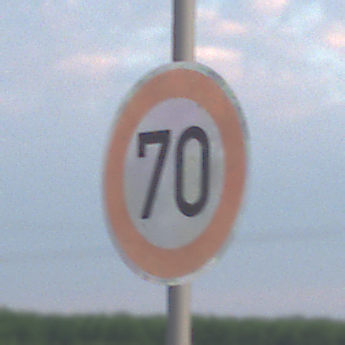
Verkehrszeichen: Geschwindigkeit70
Umgebung: Outdoor, Nature
Tageszeit: SunriseSunset
Wetter: PartlyCloudy
Licht: Natural
Jahreszeit: NotSpecified
Kontrast: LowContrast